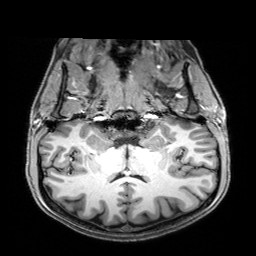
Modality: T1w
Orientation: sagittal
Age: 33
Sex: female